Question: I wonder if it's possible, and if so - how, to draw adjacent circles as seen on the image below with HTML and CSS?

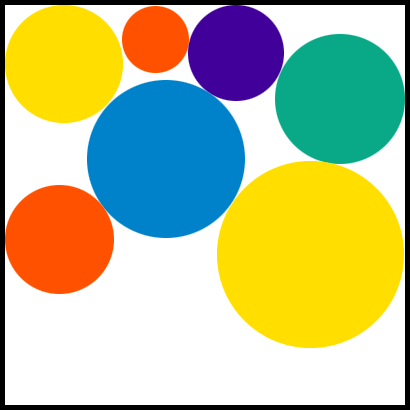
Answer: You may try like this:
<URL>
'''
#container {
position: relative;
width: 100%;
padding-bottom: 100%;
}
#circle {
position: absolute;
width: 50%;
height: 50%;
background-color: #000000;
border-radius: 50%;
}
#small-circle{
margin-top: 25%;
margin-left: 45.5%;
position: absolute;
width: 40%;
height: 40%;
background-color: #e5e5e5;
border-radius: 50%;
}#smallest-circle{
margin-top: 55%;
margin-left: 78%;
position: absolute;
width: 20%;
height: 20%;
background-color: #f00;
border-radius: 50%;
}
'''
'''
<div id="container">
<div id="circle">
</div>
<div id="small-circle">
</div>
<div id="smallest-circle">
</div>
</div>
'''